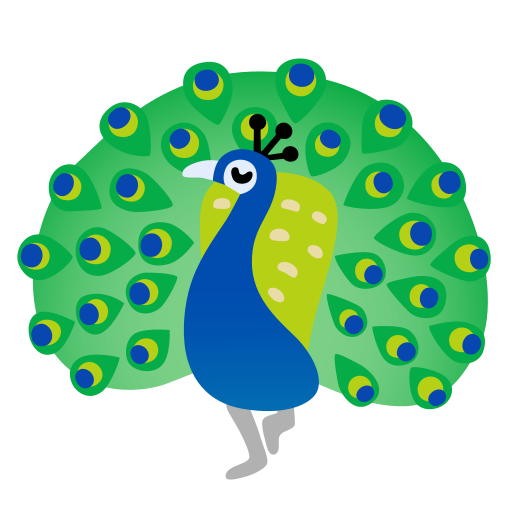
Emoji: 🦚